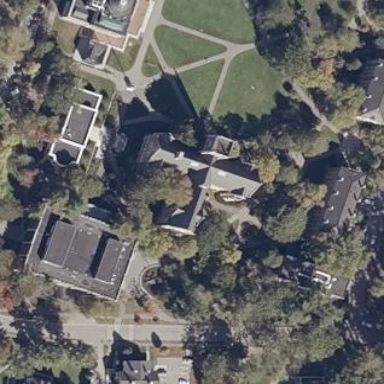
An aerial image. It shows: College building.